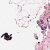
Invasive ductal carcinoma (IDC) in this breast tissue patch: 0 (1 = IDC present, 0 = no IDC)